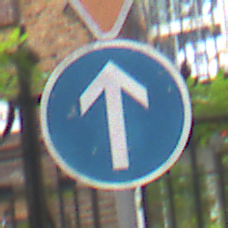
Verkehrszeichen: VorgeschriebeneFahrtrichtungGeradeaus
Zusatzzeichen oben: VorfahrtGewaehren
Umgebung: Outdoor, Urban
Tageszeit: MorningAfternoon
Wetter: Overcast
Licht: Natural
Jahreszeit: NotSpecified
Kontrast: LowContrast